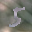
Label: 5